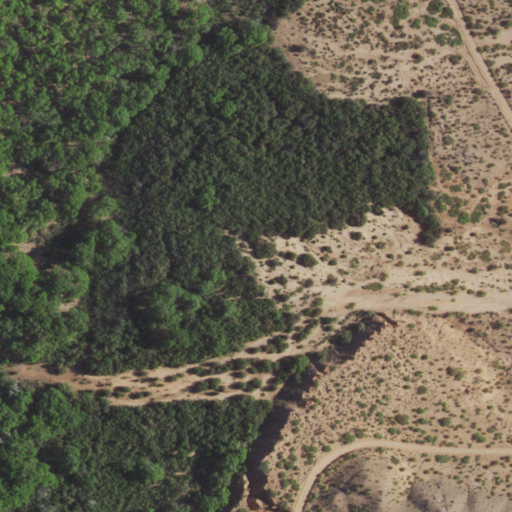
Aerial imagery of valley in New Mexico named Arroyo de Tio Bartolo containing woody wetlands, shrub, open development, open water, herbaceous wetlands, and evergreen forest